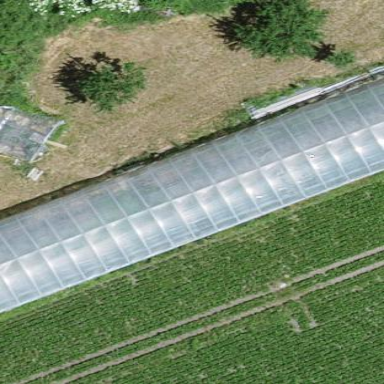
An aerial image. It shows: Greenhouse.